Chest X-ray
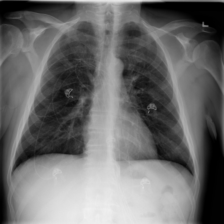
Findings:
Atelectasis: negative
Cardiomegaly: negative
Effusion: negative
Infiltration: negative
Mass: negative
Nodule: negative
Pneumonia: negative
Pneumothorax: negative
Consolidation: negative
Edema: negative
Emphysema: negative
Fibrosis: negative
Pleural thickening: negative
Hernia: negative